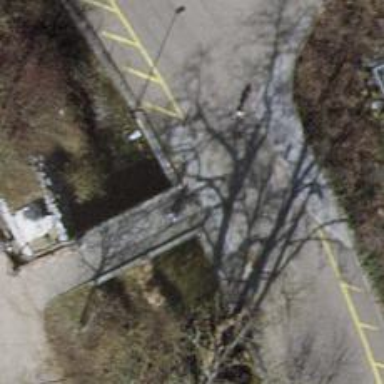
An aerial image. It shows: Cycle barrier.